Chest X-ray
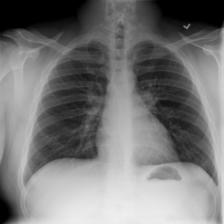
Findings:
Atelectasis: negative
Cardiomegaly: negative
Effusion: negative
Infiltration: negative
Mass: negative
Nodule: negative
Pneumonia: negative
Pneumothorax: negative
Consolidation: negative
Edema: negative
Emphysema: negative
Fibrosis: negative
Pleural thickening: negative
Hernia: negative